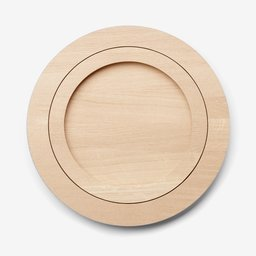
Label: tools